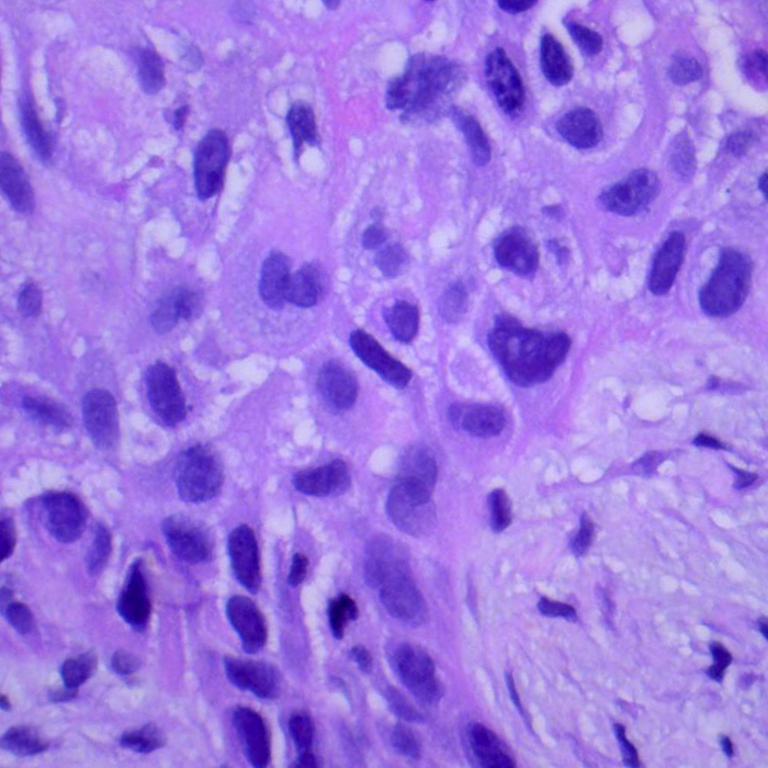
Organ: lung
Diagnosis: squamous carcinomas